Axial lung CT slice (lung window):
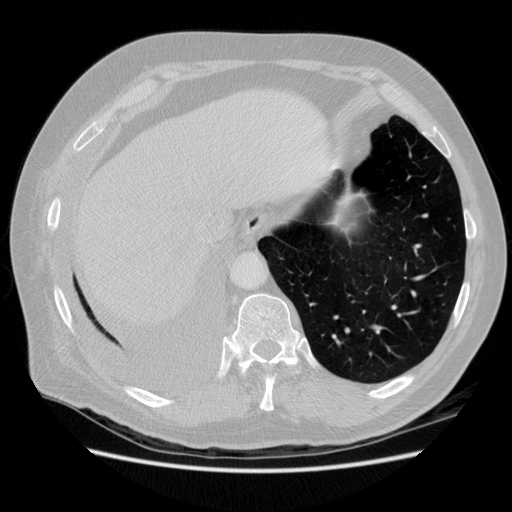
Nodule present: no